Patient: sex F, age 49
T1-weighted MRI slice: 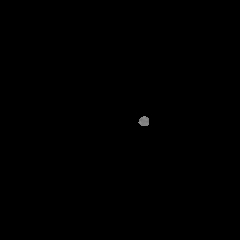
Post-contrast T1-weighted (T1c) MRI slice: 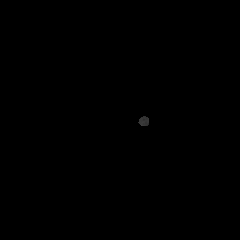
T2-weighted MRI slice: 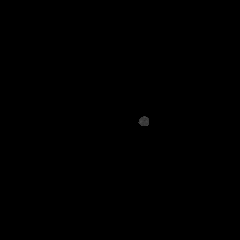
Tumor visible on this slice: no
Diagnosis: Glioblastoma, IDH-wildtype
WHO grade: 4